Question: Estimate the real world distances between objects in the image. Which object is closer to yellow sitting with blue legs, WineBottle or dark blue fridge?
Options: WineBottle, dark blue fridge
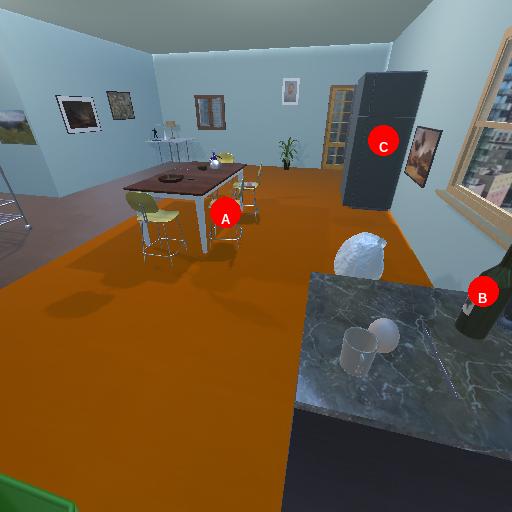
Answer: WineBottle